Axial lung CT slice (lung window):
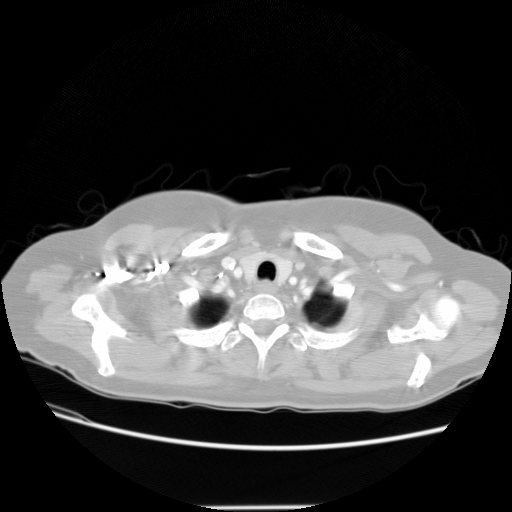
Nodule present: no